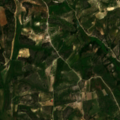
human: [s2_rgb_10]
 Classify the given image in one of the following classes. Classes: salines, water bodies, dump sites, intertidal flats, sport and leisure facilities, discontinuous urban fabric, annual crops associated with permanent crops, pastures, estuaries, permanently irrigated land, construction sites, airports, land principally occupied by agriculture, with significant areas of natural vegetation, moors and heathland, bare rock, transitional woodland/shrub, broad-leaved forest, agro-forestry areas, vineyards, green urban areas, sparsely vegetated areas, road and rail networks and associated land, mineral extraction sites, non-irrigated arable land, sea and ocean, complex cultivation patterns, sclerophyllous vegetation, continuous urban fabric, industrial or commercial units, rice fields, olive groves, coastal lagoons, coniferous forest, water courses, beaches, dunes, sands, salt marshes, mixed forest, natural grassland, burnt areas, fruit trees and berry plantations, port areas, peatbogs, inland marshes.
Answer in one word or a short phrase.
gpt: permanently irrigated land, olive groves, land principally occupied by agriculture, with significant areas of natural vegetation